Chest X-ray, PA view. Patient: 51 years old, sex M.
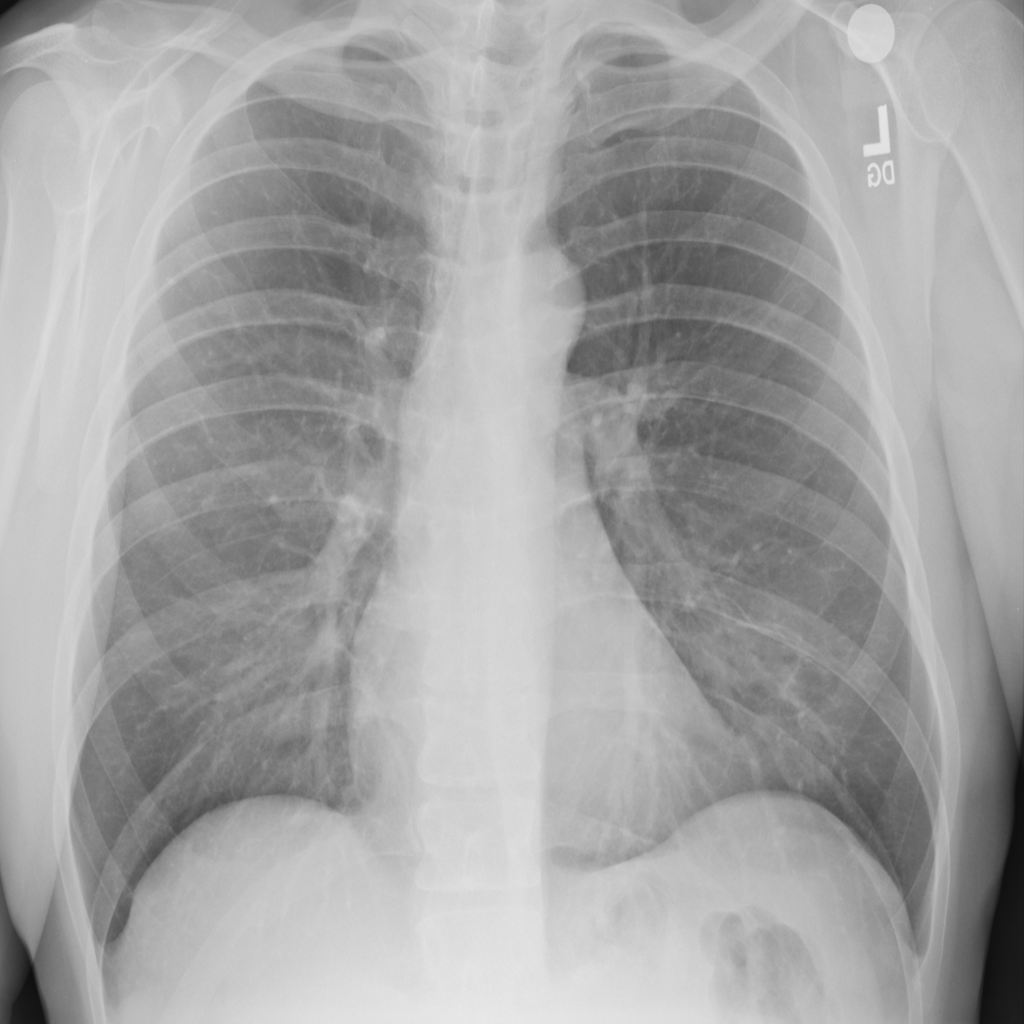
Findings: No Finding